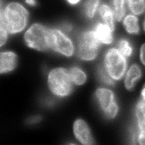
Tissue sample: colon
Magnification: 5.0x
Cell type: Epithelial cells
Senescence state: normal